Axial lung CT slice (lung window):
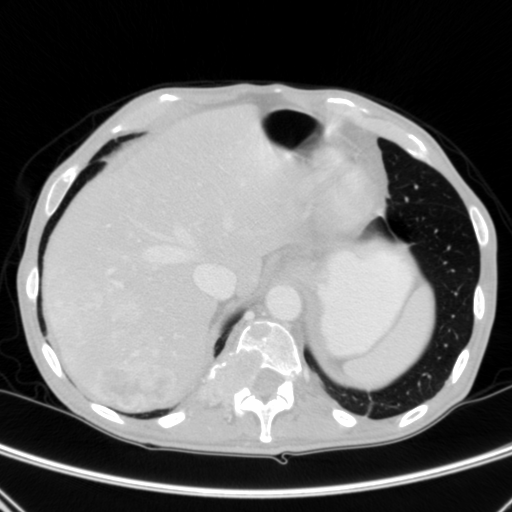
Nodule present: no